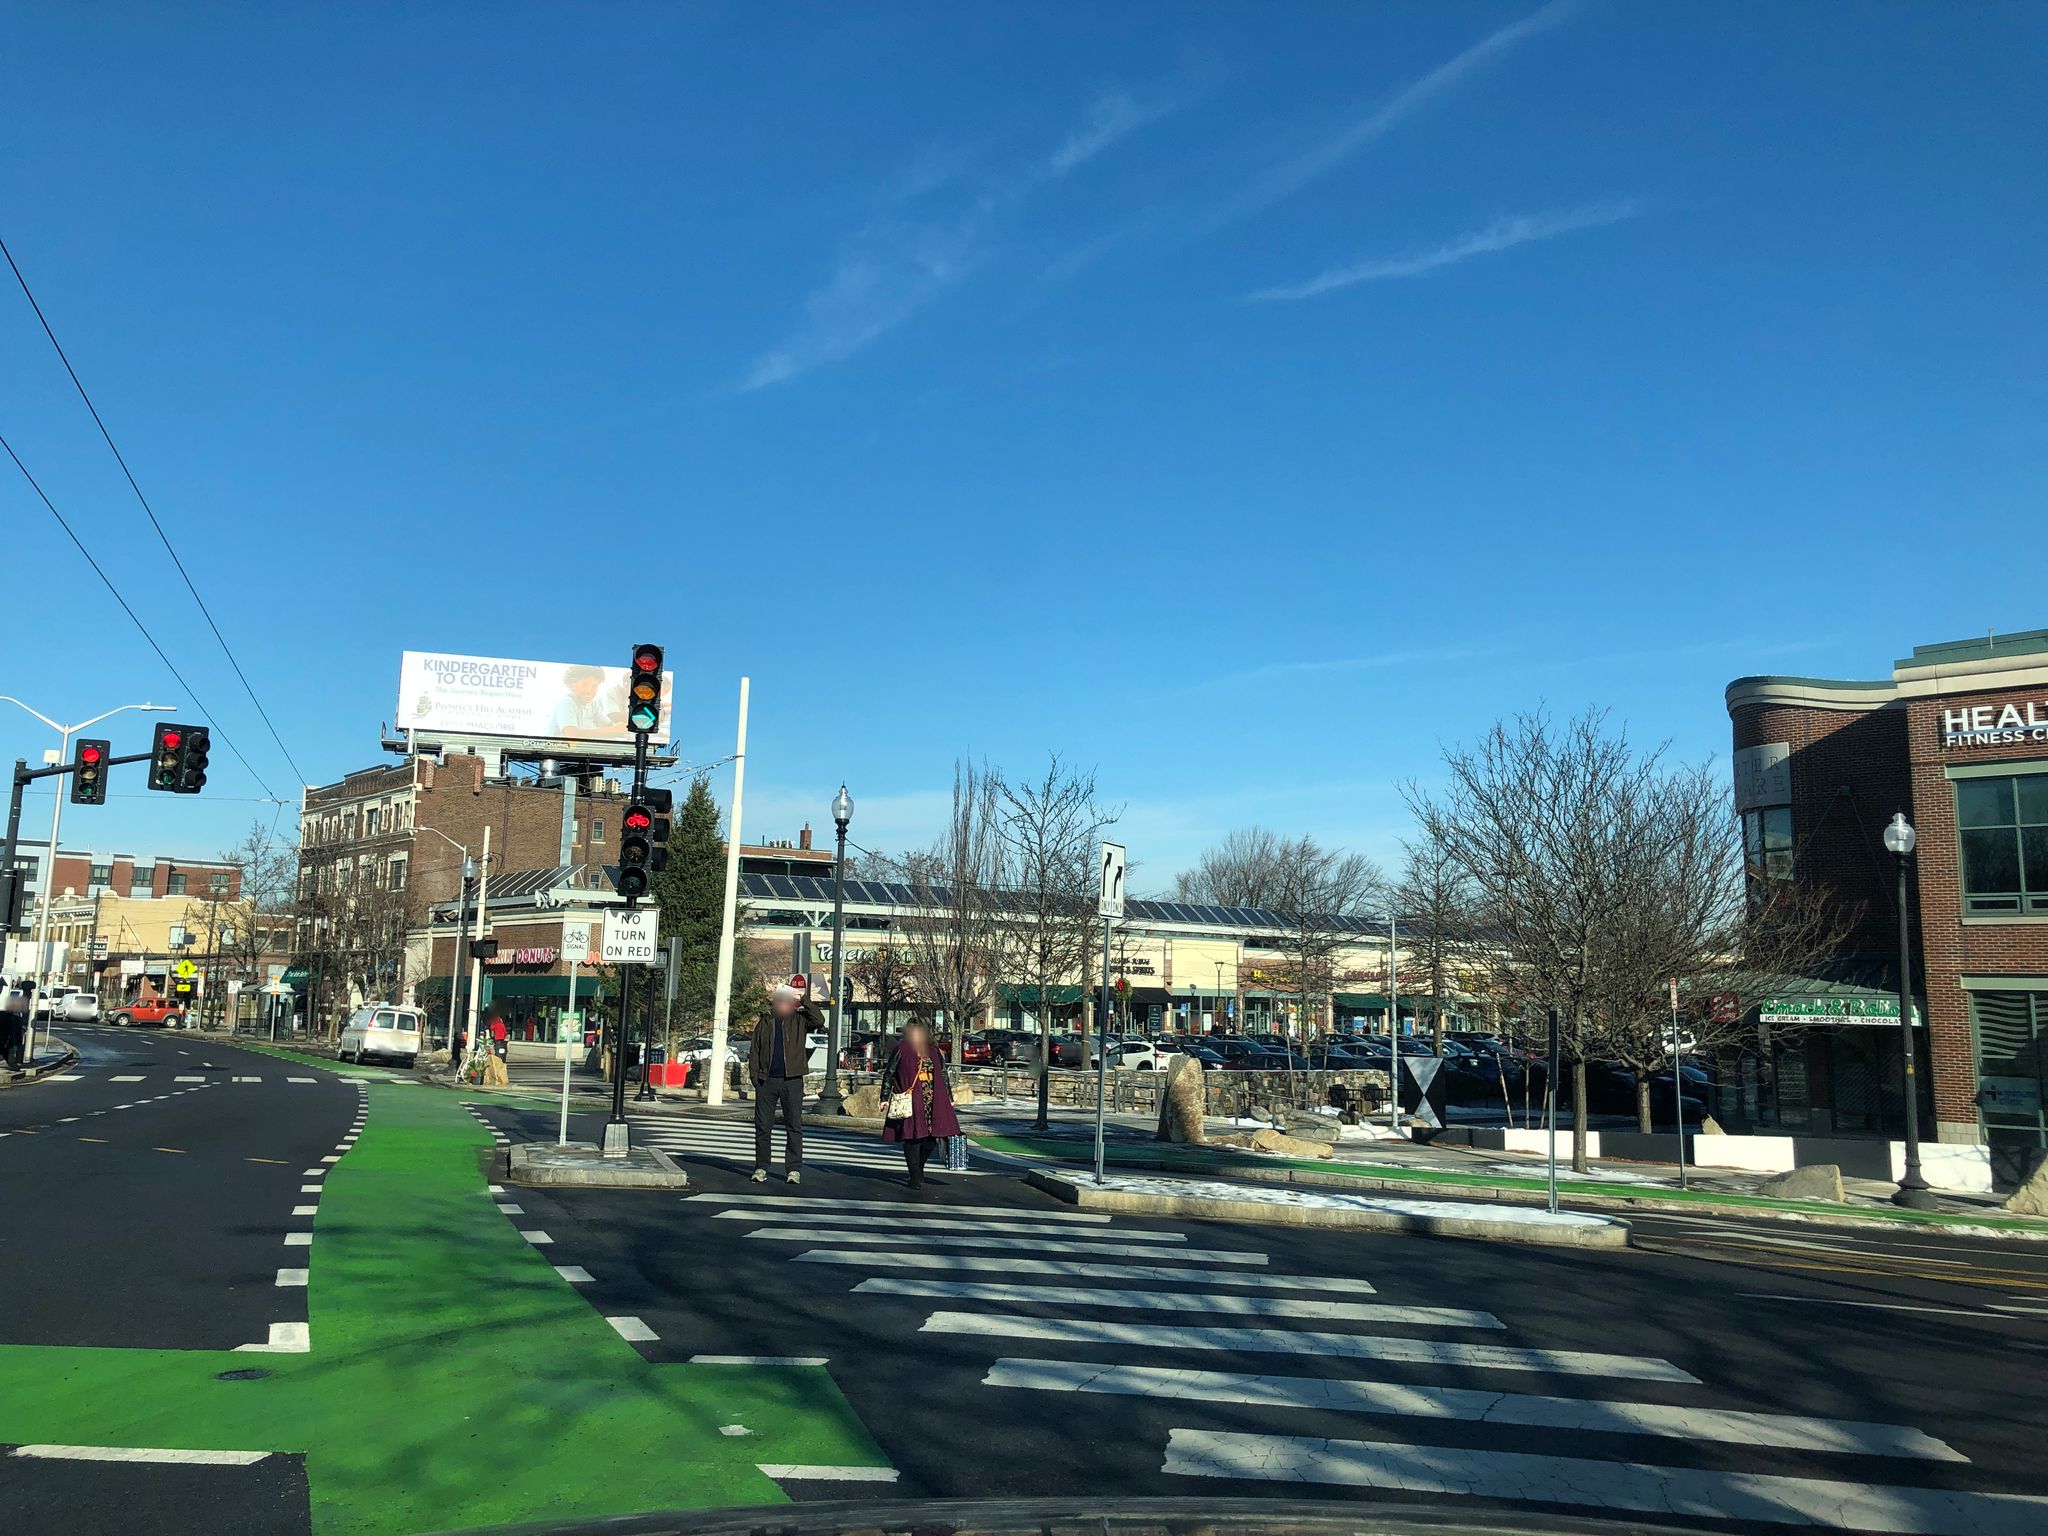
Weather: snowy
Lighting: day
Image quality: good
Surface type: driving surface
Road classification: footway
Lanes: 3
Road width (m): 26.8
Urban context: urban centre
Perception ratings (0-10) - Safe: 1.89, Lively: 6.3, Beautiful: 4.97, Boring: 2.13, Depressing: 6.09, Wealthy: 7.44